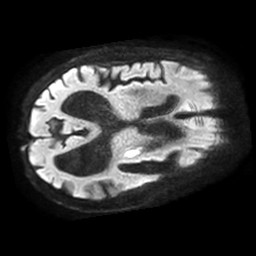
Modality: TRACE
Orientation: axial
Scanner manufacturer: philips
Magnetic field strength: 1.5 T
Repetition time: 3.406 s
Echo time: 0.06922 s